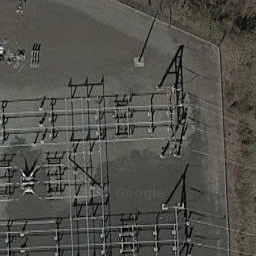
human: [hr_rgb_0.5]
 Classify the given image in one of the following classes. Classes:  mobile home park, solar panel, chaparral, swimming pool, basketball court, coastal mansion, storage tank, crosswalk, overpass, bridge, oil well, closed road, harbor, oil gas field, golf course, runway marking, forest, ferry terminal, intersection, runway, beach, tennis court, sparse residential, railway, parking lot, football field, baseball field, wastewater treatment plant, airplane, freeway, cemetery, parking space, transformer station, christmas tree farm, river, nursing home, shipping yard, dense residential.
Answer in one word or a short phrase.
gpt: transformer station